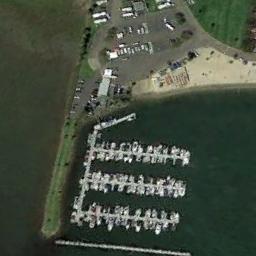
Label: harbor